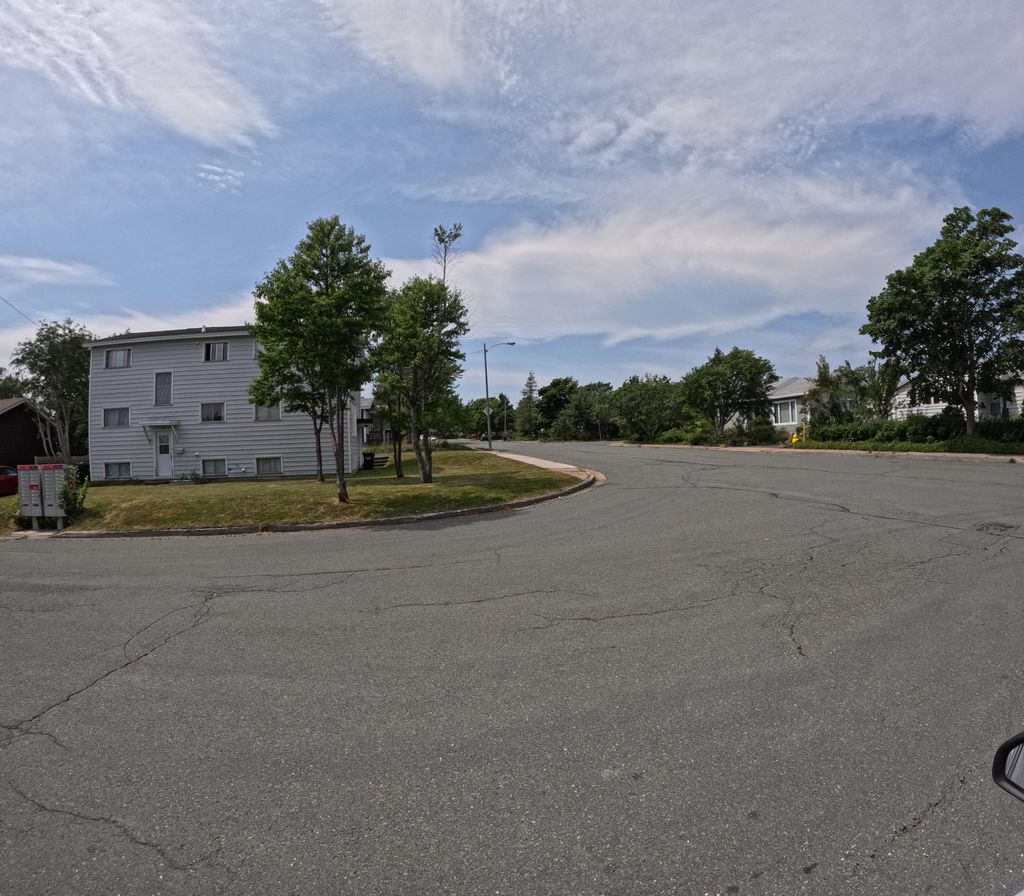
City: st_johns